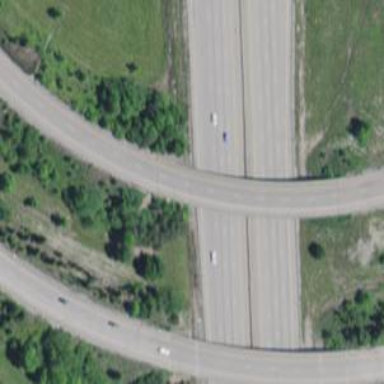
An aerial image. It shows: Motorway link bridge.